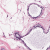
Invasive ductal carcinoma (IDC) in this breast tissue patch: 0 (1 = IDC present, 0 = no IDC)